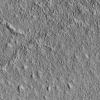
Atmospheric dust classification: not_dusty